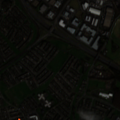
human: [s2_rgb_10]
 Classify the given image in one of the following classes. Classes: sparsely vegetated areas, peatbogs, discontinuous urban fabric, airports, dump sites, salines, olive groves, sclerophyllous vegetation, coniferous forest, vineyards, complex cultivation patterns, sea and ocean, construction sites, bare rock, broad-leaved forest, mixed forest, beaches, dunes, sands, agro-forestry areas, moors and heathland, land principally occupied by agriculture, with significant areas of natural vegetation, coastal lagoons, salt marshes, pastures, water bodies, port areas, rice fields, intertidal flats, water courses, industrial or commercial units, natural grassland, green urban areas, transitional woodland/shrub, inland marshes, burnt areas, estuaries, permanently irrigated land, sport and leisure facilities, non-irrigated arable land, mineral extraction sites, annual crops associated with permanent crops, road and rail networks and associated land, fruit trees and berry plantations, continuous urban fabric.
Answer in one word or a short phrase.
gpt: discontinuous urban fabric, industrial or commercial units, road and rail networks and associated land, green urban areas